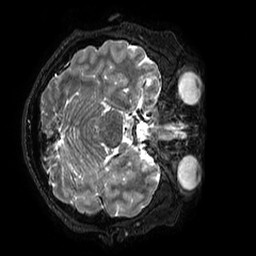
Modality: T2w
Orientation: axial
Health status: ill
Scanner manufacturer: philips
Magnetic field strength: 3 T
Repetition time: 2.5 s
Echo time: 0.331 s